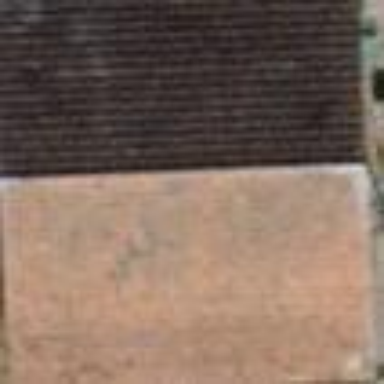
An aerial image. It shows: Shed building.